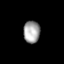
Tissue: lung
Cell type: Myeloid cells
Senescence score: 0.212
Nuclear area (px): 362
Mean DAPI intensity: 160.699